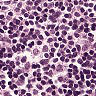
Metastatic tissue present: no